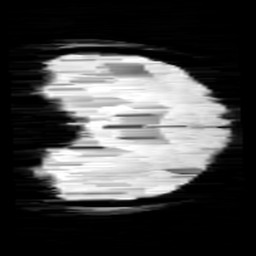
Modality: minIP
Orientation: coronal
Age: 11
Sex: female
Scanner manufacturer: siemens
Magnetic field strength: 3 T
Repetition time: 0.027 s
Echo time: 0.02 s